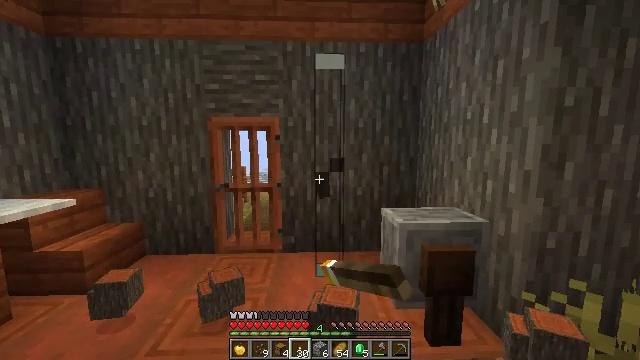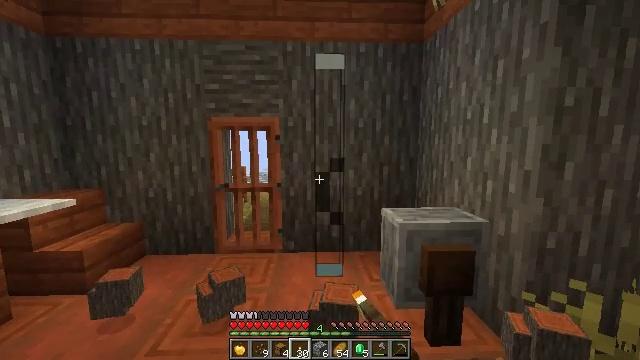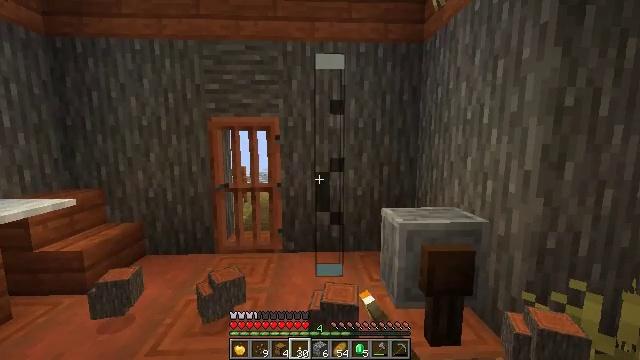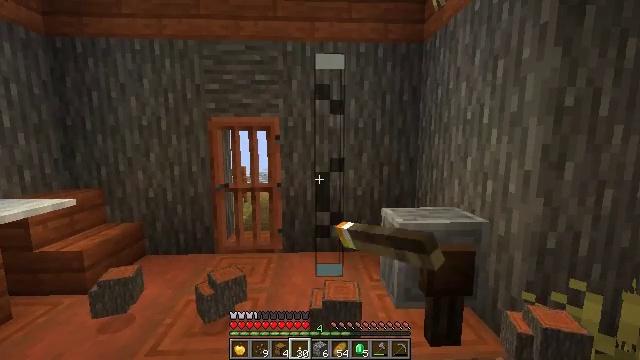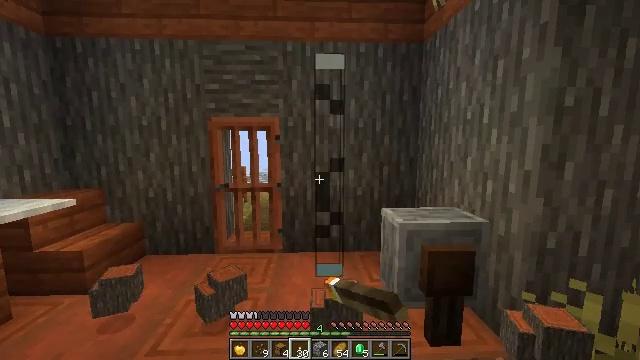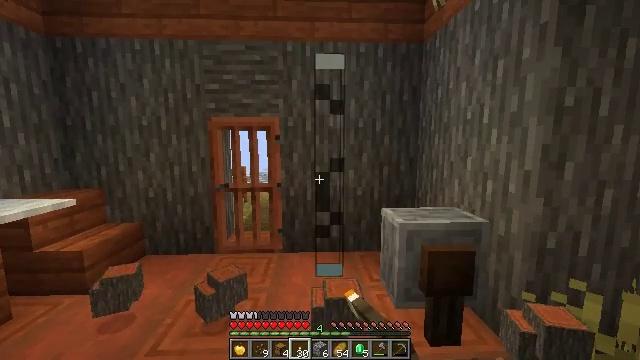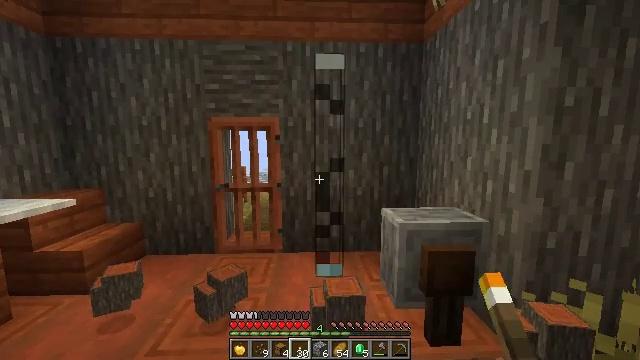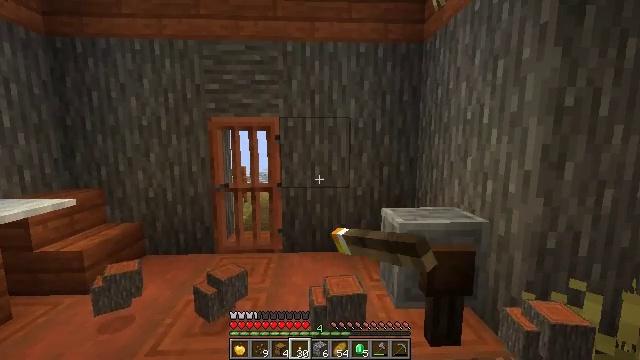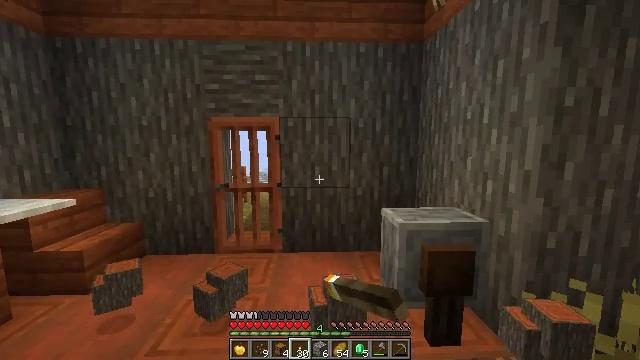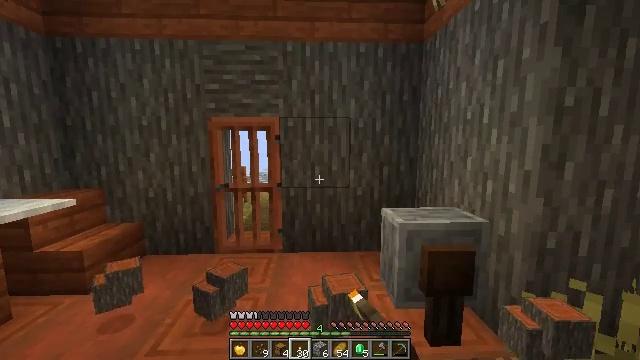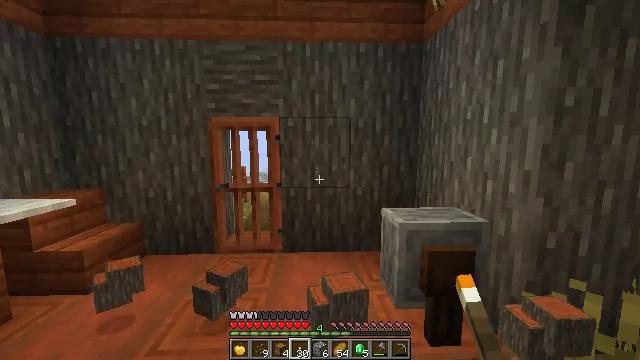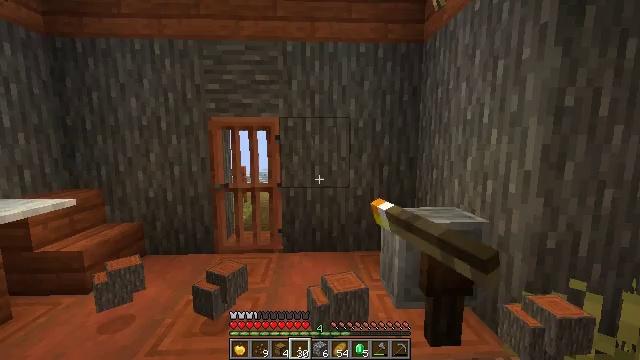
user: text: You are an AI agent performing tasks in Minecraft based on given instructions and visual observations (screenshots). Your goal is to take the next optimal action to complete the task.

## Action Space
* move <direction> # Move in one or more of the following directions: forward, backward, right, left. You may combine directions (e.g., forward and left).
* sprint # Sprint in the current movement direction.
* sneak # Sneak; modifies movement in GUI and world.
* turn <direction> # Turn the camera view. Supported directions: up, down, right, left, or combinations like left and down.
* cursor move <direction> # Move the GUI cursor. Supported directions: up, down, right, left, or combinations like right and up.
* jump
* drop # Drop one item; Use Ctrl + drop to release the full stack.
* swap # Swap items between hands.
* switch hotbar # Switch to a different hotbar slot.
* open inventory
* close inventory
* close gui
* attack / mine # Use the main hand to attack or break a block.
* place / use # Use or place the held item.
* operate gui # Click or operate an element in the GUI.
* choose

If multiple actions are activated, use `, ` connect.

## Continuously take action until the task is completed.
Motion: motion action
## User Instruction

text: Retrieve the glass pane from a window.
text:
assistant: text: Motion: attack / mine
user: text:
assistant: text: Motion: attack / mine
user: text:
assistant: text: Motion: attack / mine
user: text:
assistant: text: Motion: attack / mine
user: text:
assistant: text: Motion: attack / mine
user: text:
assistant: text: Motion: attack / mine
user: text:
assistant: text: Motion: attack / mine
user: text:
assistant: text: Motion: attack / mine
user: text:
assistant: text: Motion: attack / mine
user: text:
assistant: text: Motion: attack / mine
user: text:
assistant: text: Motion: attack / mine
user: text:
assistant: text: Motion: attack / mine